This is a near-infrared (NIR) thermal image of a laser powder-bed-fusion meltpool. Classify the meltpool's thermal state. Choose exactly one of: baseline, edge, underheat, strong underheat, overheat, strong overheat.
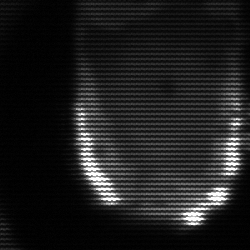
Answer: baseline